Question: I'd like to show current system time in mangeto admin panel at the top.

I tried to find the code and I found this line:
'''
<?php echo $this->formatDate(null, 'full') ?>
'''
in
> app\designdminhtml\default\default emplate\page\header.php
But I don't know how to change it.
I've seen that there is a different time for mangento. see <URL>.
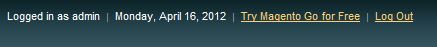
Answer: This is what I was expecting:
'''
<?php echo date("m/d/Y h:i:s a", Mage::getModel('core/date')->timestamp(time())); ?>
'''